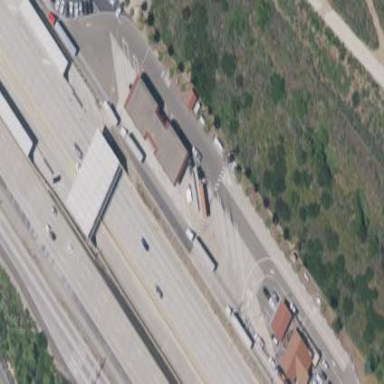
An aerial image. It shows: Weighbridge facility.